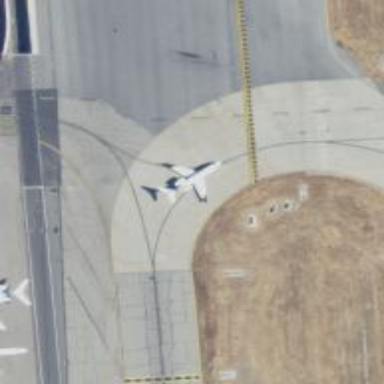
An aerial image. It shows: View of taxiway at the airport.